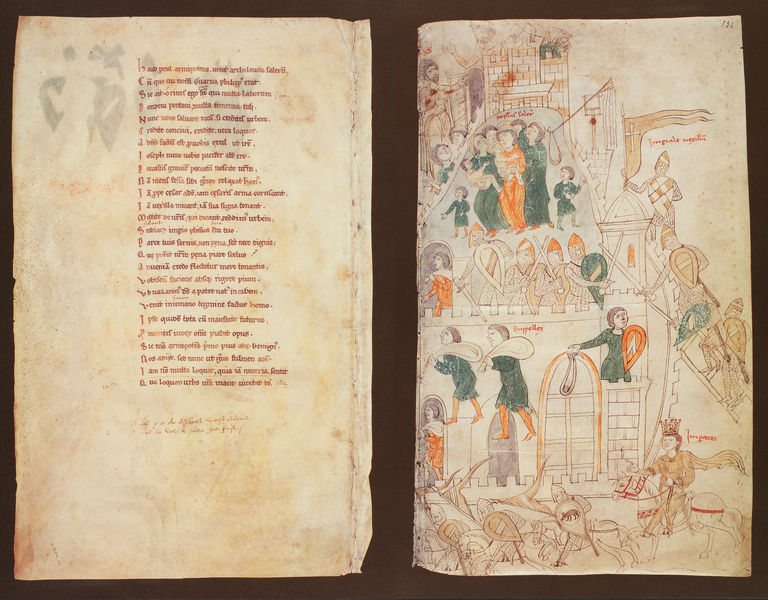
Titel: Liber ad honorem Augusti sive de rebus Siculis/ Buch zu Ehren des Kaisers Augustus oder über die Angelegenheiten Siziliens
Künstler: Pietro da Eboli
Institution: Bern, Burgbibliothek
Schlagwörter: blau, himmel, kampf, orange, schwarz, zeichnung, rot, schrift, zwei, fahne, säcke, wehr, leiter, schlacht, soldaten, schild, buch, burg, seite, illustration, ritter, fürst, pergament, mittelalter, priester, räuber, buchseiten, handschrift, latein, manuskript, minuskel, latain, tierhaut, raubzug, burgszene, ejter